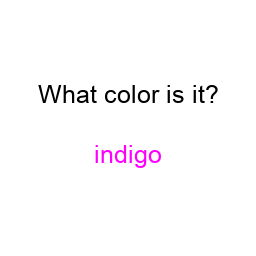
Color: magenta
Color name shown: indigo
Background color: white
Question text color: black